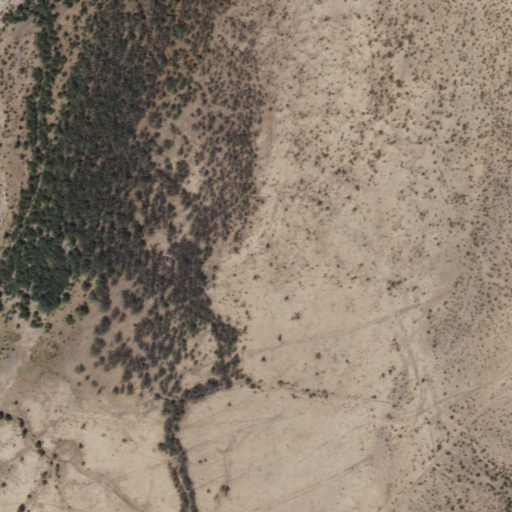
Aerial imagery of valley in Arizona named Kaka Valley containing shrub and grassland